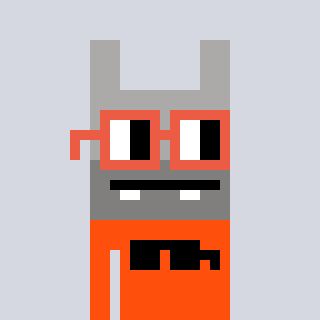
a pixel art character with square orange glasses, a rabbit-shaped head and a orange-colored body on a cool background